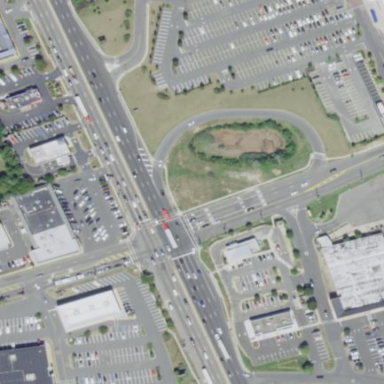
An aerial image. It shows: Traffic island.